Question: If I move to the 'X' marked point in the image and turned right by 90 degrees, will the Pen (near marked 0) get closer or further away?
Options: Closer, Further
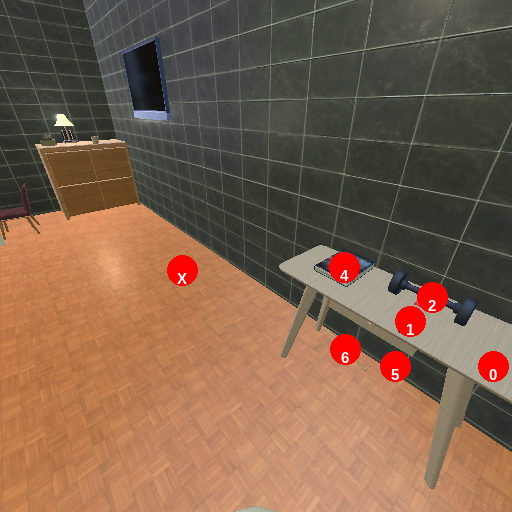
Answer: Closer